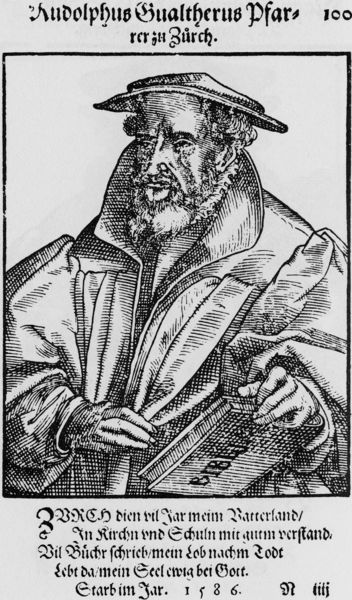
Titel: Bildnis des Rudolf Walther (Gwalterus)
Künstler: Tobias Stimmer
Institution: (Seriendruck)
Schlagwörter: hand, kopf, mann, finger, grau, hut, hüte, kopfbedeckungen, mund, nase, ohr, profil, schwarz, stirn, weiss, blick, bart, kappe, mütze, mützen, augen, bibel, falten, halten, kragen, rahmen, tod, vollbart, ärmel, bild, bildnis, hände, portrait, porträt, kirche, halbfigur, mantel, bruststück, lippen, renaissance, kopfbedeckung, holzschnitt, schrift, linien, inschrift, deutsch, buch, druck, schraffur, radierung, stich, titel, illustration, text, überschrift, talar, barett, pfarrer, halbprofil, verstorben, mittelalter, kreagen, wichtig, kupferstich, graustufen, fraktur, latein, lateinisch, zürich, reformation, bärtiger, kleriker, schaube, reformator, bauernkrieg, barret, jragen, 16. jahrhundert, rudolphus, 1586, bartträger, halbprofiel, gualtherus, zürch, dreiviertelansischt, dreiviertelanporträt